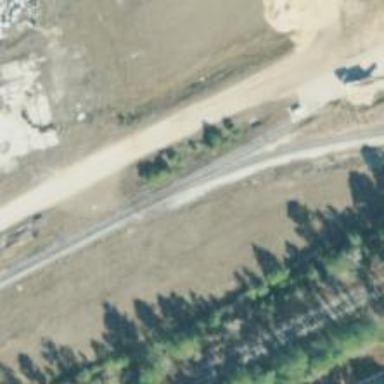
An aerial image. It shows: Railway spur for aggregate freight transportation.